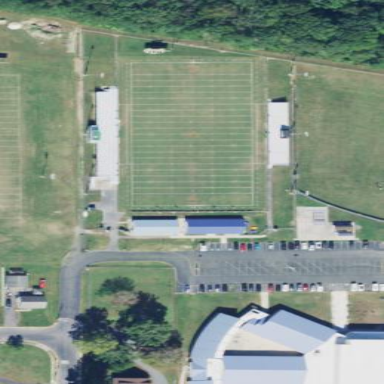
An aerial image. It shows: American football pitch.